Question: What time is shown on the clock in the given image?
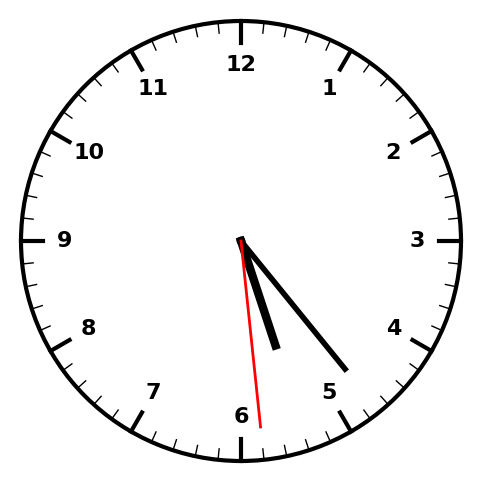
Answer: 05:23:29